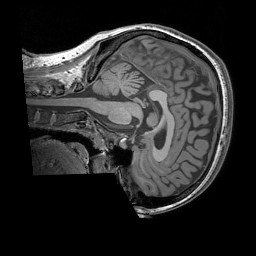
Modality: T1w
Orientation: sagittal
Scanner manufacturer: siemens
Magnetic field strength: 3 T
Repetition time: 1.83 s
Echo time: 0.00303 s